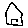
Label: house